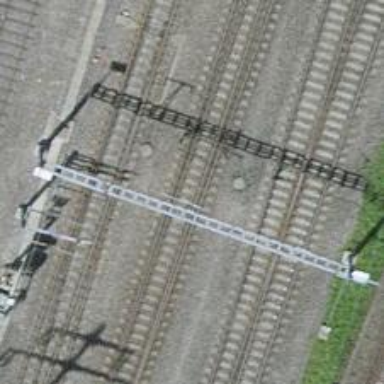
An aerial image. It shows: Railway switch.